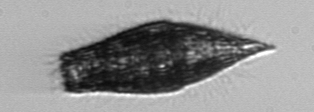
Label: Tiarina_fusus